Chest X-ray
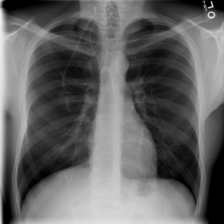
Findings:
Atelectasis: negative
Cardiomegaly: negative
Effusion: negative
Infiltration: negative
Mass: negative
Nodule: negative
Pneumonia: negative
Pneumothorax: negative
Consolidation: negative
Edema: negative
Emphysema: negative
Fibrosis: negative
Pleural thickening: negative
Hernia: negative